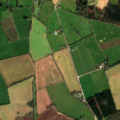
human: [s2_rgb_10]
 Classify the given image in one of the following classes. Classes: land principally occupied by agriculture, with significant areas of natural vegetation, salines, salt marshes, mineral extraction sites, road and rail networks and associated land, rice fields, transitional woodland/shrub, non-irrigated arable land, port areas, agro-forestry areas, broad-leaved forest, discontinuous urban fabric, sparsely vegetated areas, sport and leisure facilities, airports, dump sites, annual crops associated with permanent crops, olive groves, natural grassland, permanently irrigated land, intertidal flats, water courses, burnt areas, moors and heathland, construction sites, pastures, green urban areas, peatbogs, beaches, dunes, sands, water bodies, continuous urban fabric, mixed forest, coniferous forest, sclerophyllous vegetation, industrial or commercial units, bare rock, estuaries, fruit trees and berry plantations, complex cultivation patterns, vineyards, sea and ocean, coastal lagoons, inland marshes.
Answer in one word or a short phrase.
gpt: non-irrigated arable land, pastures, broad-leaved forest